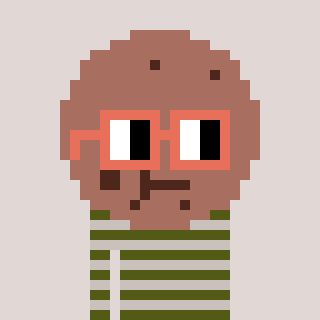
a pixel art character with square orange glasses, a cookie-shaped head and a foggrey-colored body on a warm background